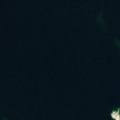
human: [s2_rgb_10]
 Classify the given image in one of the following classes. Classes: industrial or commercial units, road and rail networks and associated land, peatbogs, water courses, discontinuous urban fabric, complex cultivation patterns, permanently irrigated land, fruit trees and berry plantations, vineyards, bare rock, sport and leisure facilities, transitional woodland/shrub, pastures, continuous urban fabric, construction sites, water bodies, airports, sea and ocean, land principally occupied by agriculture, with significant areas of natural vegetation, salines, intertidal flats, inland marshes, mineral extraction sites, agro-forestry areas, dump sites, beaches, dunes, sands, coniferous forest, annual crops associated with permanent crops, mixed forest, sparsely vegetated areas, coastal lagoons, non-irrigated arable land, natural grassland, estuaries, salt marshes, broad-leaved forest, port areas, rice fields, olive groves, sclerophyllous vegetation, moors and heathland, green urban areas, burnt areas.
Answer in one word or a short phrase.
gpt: sea and ocean